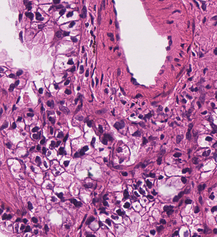
Tumor epithelial tissue: yes
Tumor-associated stroma tissue: yes
Normal tissue: no